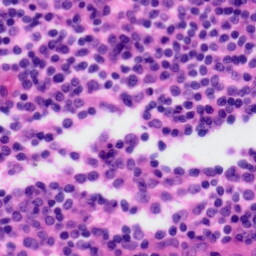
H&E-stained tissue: Tonsil